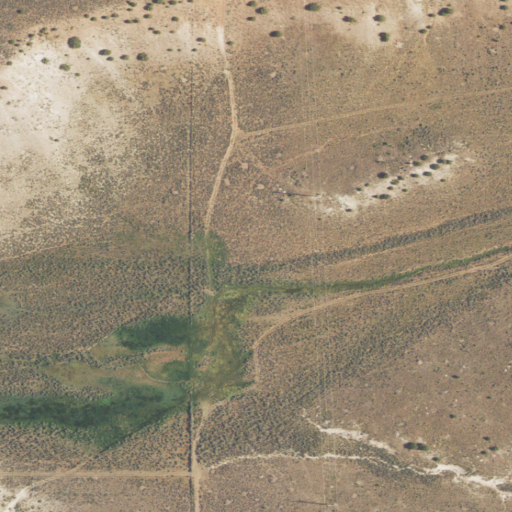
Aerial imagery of valley in Wyoming named Fowkes Canyon containing shrub and herbaceous wetlands